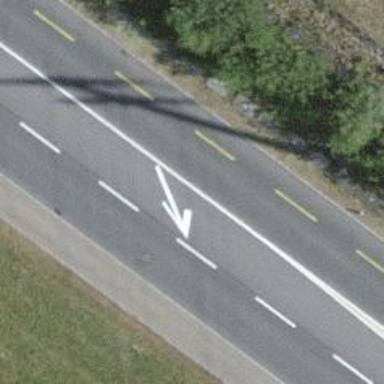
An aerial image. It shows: Primary highway with cycle lane on the left and cycle track on the right.